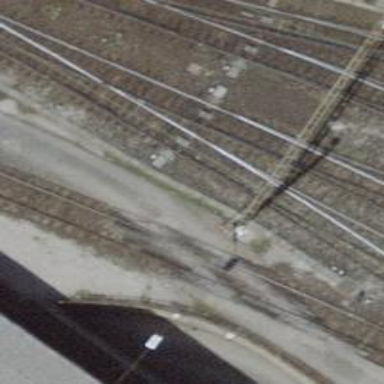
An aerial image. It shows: Railway switch.